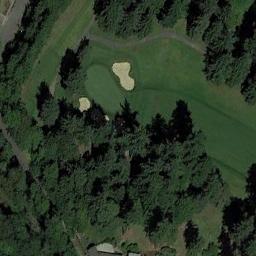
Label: golf_course